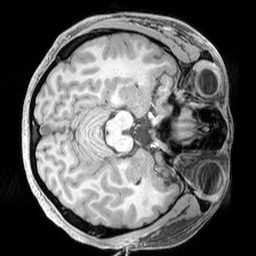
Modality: T1w
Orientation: axial
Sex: female
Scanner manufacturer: siemens
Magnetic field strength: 3 T
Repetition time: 2.3 s
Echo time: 0.00226 s